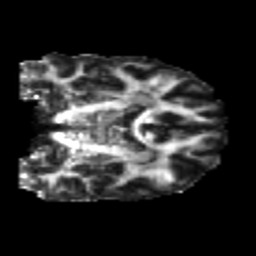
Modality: FA
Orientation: coronal
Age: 20
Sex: male
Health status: healthy
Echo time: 0.074 s